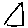
Label: triangle